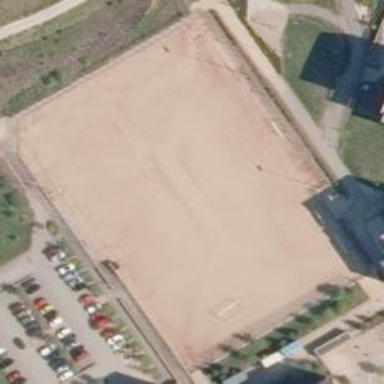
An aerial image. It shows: Multi-sport pitch with gravel surface.